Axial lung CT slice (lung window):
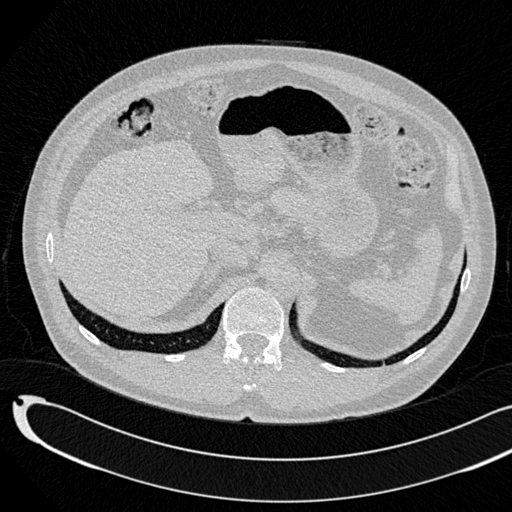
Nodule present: no